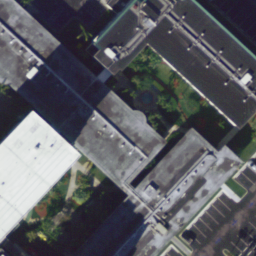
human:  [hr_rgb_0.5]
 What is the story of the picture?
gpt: buildings